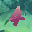
Label: 4